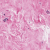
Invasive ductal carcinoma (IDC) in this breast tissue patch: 0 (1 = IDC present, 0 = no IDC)